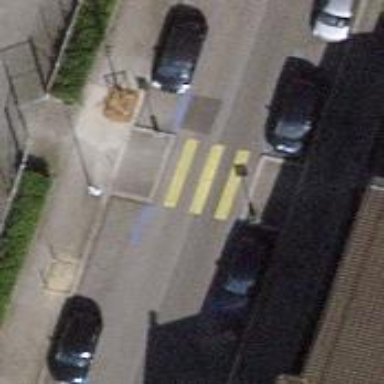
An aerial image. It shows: Uncontrolled road crossing.